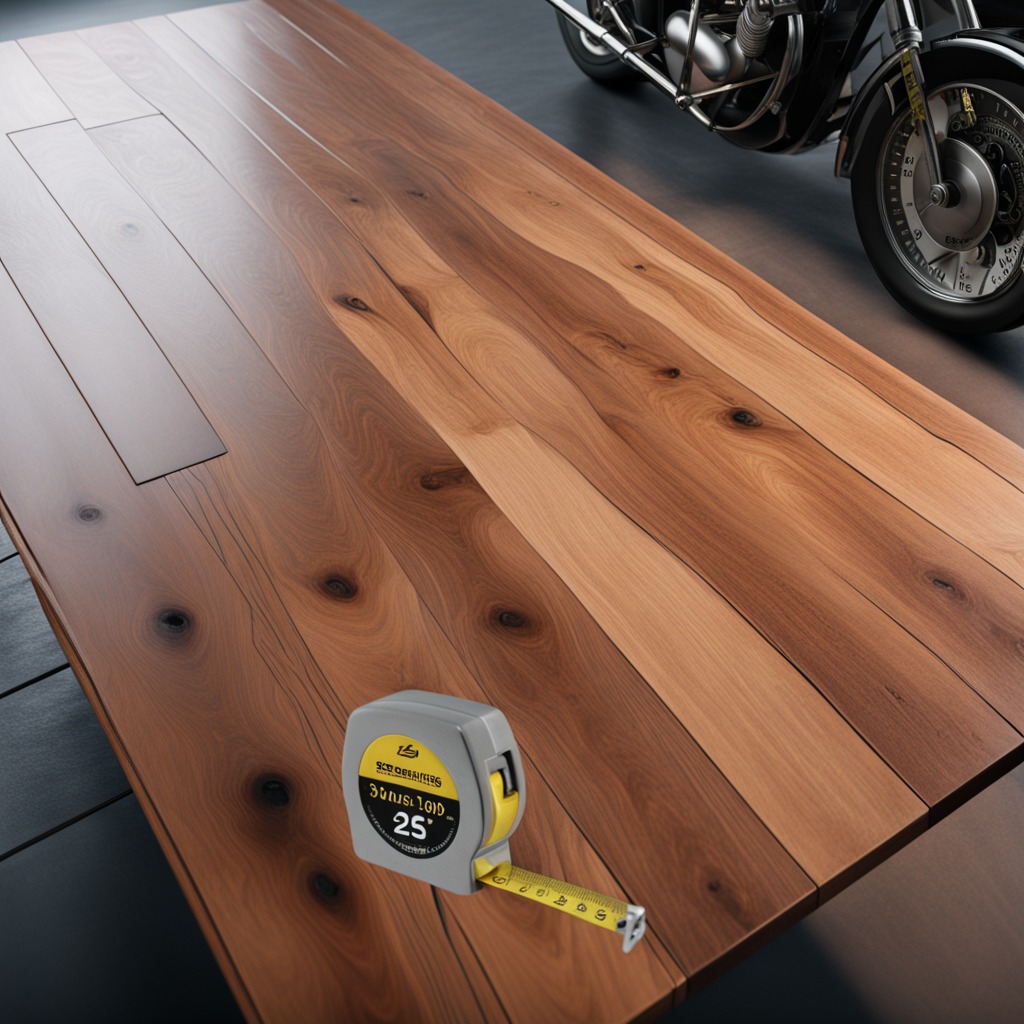
A measuring tape is lying on the oil-spilled wooden table in a vintage motorcycle garage.